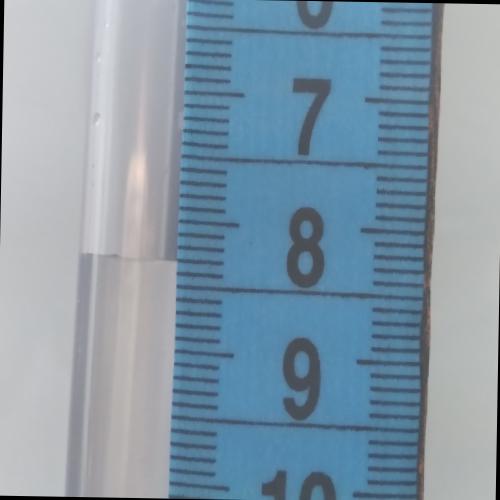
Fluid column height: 8.3 cm